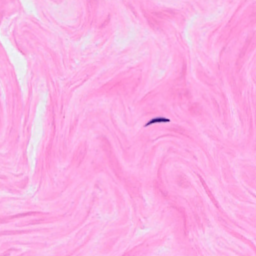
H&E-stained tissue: Breast